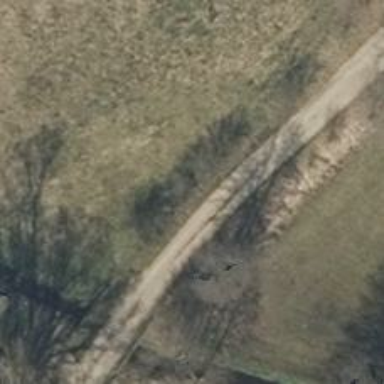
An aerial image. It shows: Row of deciduous broadleaved trees.